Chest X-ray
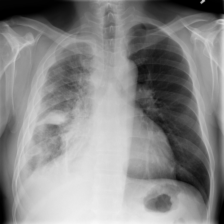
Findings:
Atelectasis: negative
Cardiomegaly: negative
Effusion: negative
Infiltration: positive
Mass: negative
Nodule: negative
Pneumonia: negative
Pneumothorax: negative
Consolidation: negative
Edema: negative
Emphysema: negative
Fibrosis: negative
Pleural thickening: positive
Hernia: negative